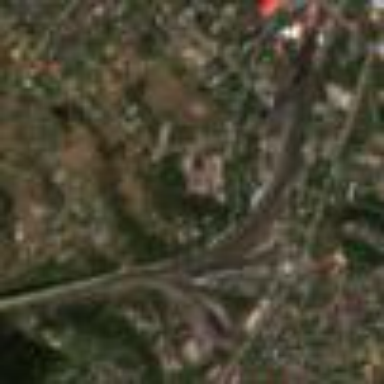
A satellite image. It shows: Railway area.